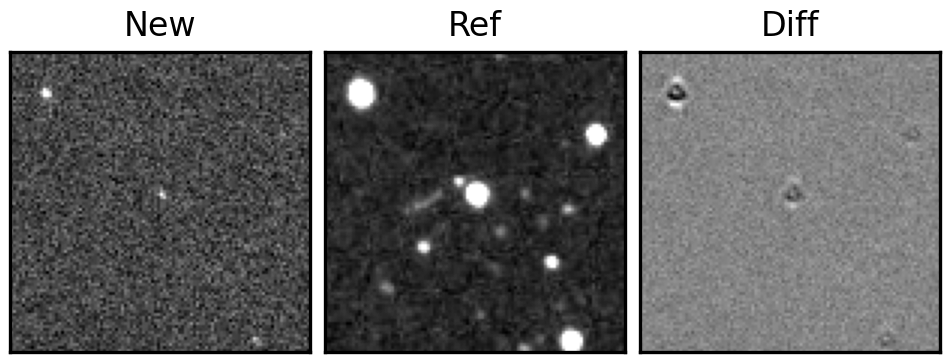
Label: bogus